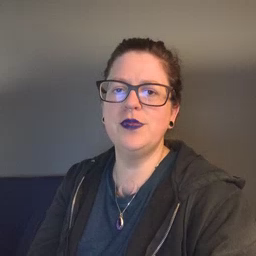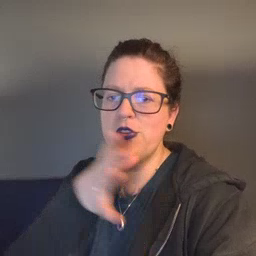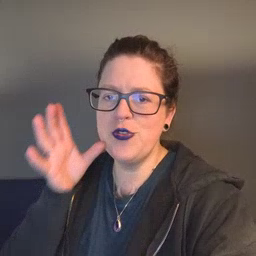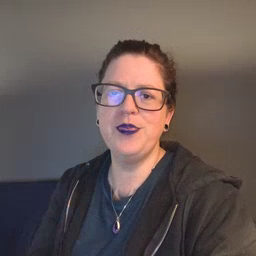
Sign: farm